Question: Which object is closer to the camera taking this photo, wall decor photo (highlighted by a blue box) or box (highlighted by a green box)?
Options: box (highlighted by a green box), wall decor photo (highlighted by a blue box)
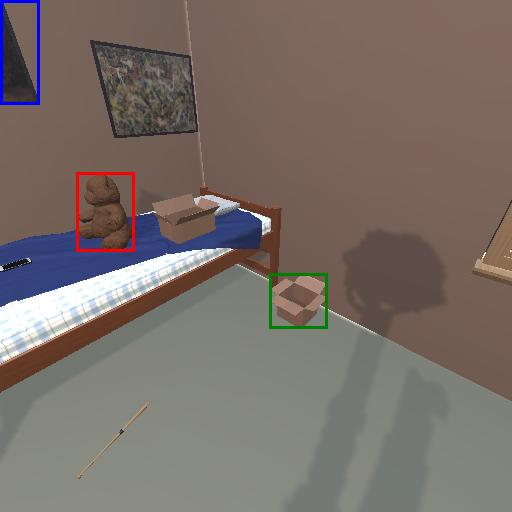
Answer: box (highlighted by a green box)